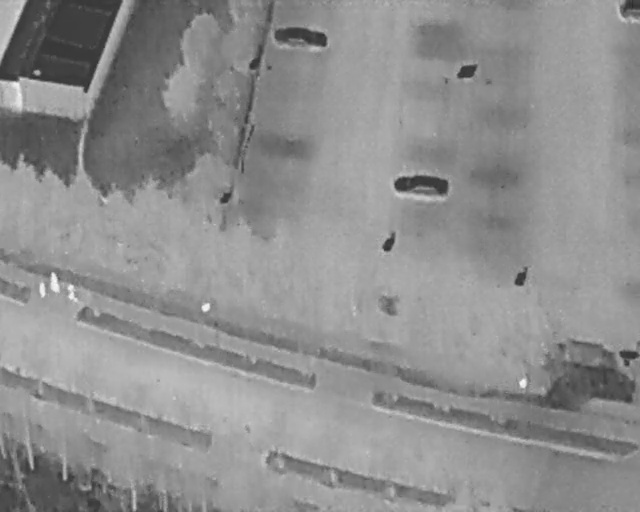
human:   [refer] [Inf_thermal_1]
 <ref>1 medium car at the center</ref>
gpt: <box>[[64, 30, 67, 41, 6]]</box>

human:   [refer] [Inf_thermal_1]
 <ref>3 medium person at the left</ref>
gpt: <box>[[6, 53, 9, 55, 2], [5, 55, 7, 57, 2], [9, 56, 12, 58, 2]]</box>